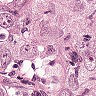
Metastatic tissue present: yes